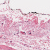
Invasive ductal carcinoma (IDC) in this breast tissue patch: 0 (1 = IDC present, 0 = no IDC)